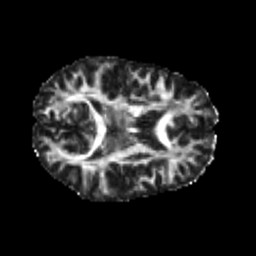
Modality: FA
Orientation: axial
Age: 21
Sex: female
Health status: healthy
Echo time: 0.074 s